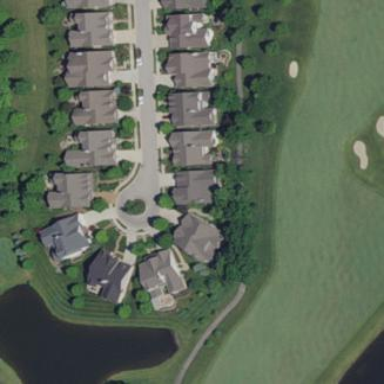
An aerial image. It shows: Golf fairway surrounded by grass.